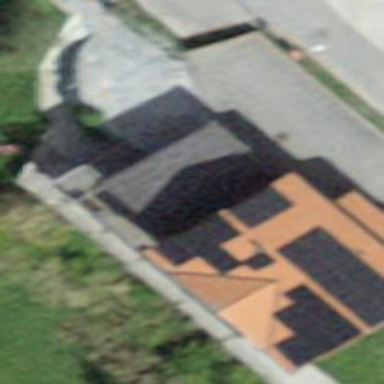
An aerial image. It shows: Simple and straightforward house.